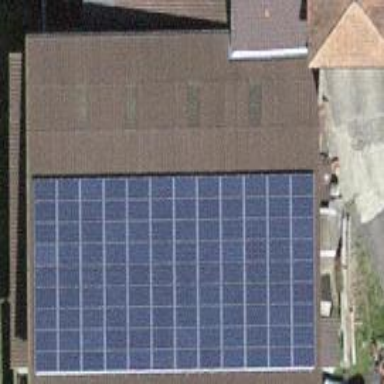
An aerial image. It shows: Solar power generator with photovoltaic panels.